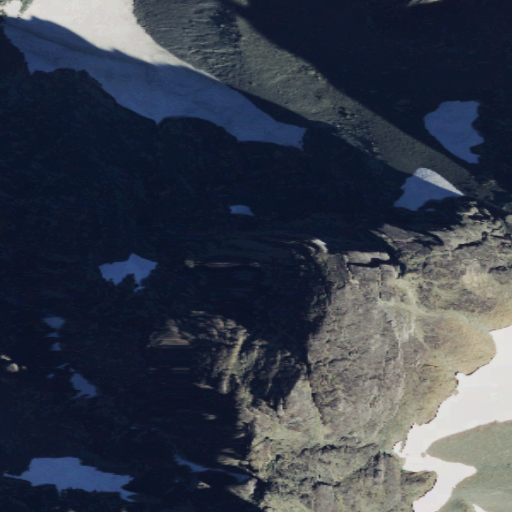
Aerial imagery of ridge(s) in Washington named The Needles containing barren land, open water, evergreen forest, snow, and grassland